三年级 · 度量几何学
计算下列各图的周长和面积。

19．_算出下面图形的面积和周长各是多少。

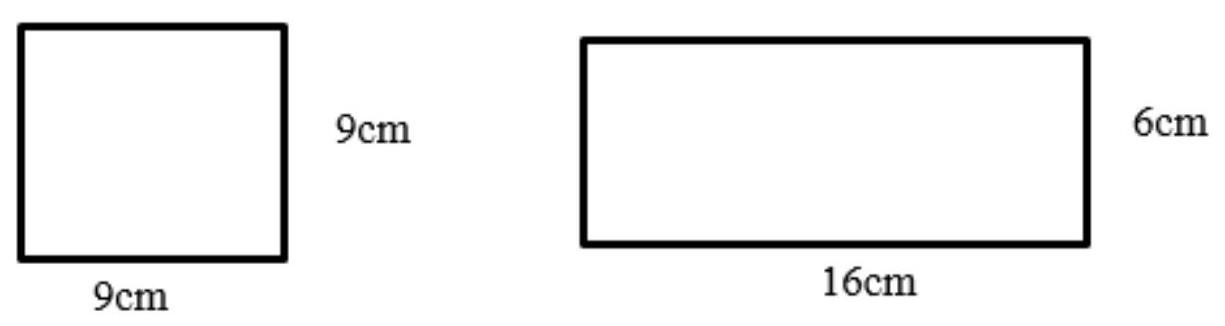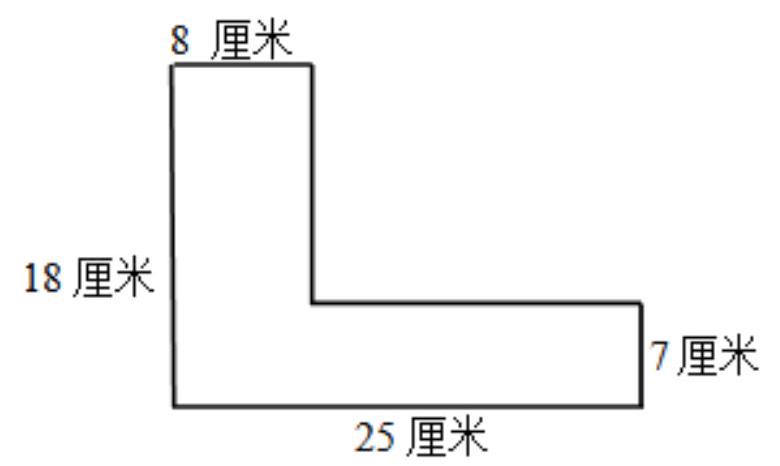
答案: 解正方形的周长是 $36 \mathrm{~cm}$, 面积是 $81 \mathrm{~cm}^{2}$

长方形的周长是 $44 \mathrm{~cm}$, 面积是 $96 \mathrm{~cm}^{2}$ 。

【分析】正方形的周长 $=$ 边长 $\times 4$, 长方形的周长 $=($ 长 + 宽 $) \times 2$, 正方形的面积 $=$ 边长 $\times$ 边长, 长方形的面积 $=$ 长 $\times$ 宽, 据此解答。

【详解】 $9 \times 4=36(\mathrm{~cm})$

$9 \times 9=81\left(\mathrm{~cm}^{2}\right)$
则正方形的周长是 $36 \mathrm{~cm}$, 面积是 $81 \mathrm{~cm}^{2}$ 。

$(16+6) \times 2$

$=22 \times 2$

$=44(\mathrm{~cm})$

$16 \times 6=96\left(\mathrm{~cm}^{2}\right)$

则长方形的周长是 $44 \mathrm{~cm}$, 面积是 $96 \mathrm{~cm}^{2}$ 。